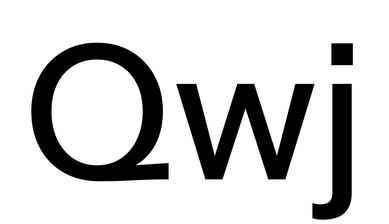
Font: InstrumentSans_Medium